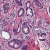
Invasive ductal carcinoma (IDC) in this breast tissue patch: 1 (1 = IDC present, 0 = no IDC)